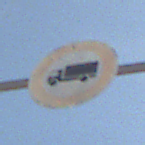
Verkehrszeichen: VerbotFuerKraftfahrzeugeUeberDreiKommaFuenfTonnen
Umgebung: Outdoor, Nature
Tageszeit: Midday
Wetter: PartlyCloudy
Licht: Natural
Jahreszeit: NotSpecified
Kontrast: HighContrast